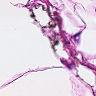
Metastatic tissue present: no